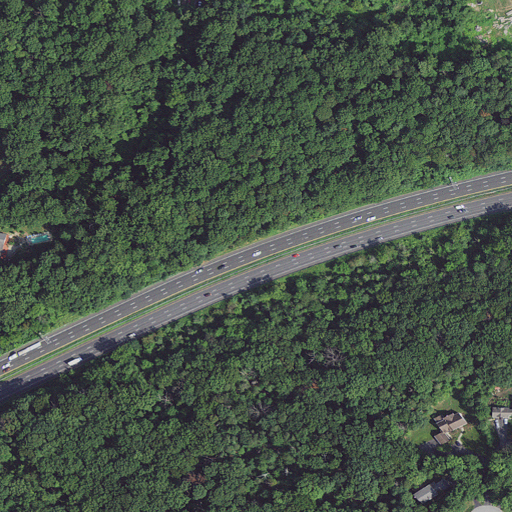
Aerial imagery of cape in Maryland named Broad Neck containing deciduous forest, mixed forest, open development, low intensity development, medium intensity development, woody wetlands, evergreen forest, herbaceous wetlands, and shrub